Question: I was going to post this as a question to a problem but i later found a 'solution' (if that is what it is) and now this is more like an attempt to understand the situation.
I have a javascript code that displays the number '0' on the screen and then when a button is clicked, the number is supposed to increase according to the amount of times the button is clicked.

This was the code i used initially:
'''
var number = 0;
$ (document).ready (function() {
document.getElementById("display").innerHTML = "Number of clicks: " + number;
$("#submit").bind ('click', function(event) {
document.getElementById("display").innerHTML = "Number of clicks: " + number++;
});
});
'''
Problem was the button click event only worked AFTER the second click.Meaning i had to click the button twice before the incrementation worked.
So i created a function:
'''
function increment () {
number++;
return number;
}
'''
and then changed the last line of the initial code to:
'''
document.getElementById("display").innerHTML = "Number of clicks: " + increment();
'''
Now the number increases the first time i click on the button.
I just need to know why the first method didn't work.
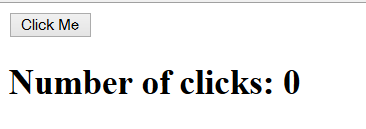
Answer: Use ++number instead of number++
number++ increases the value of number afterwards.